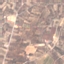
Label: PermanentCrop